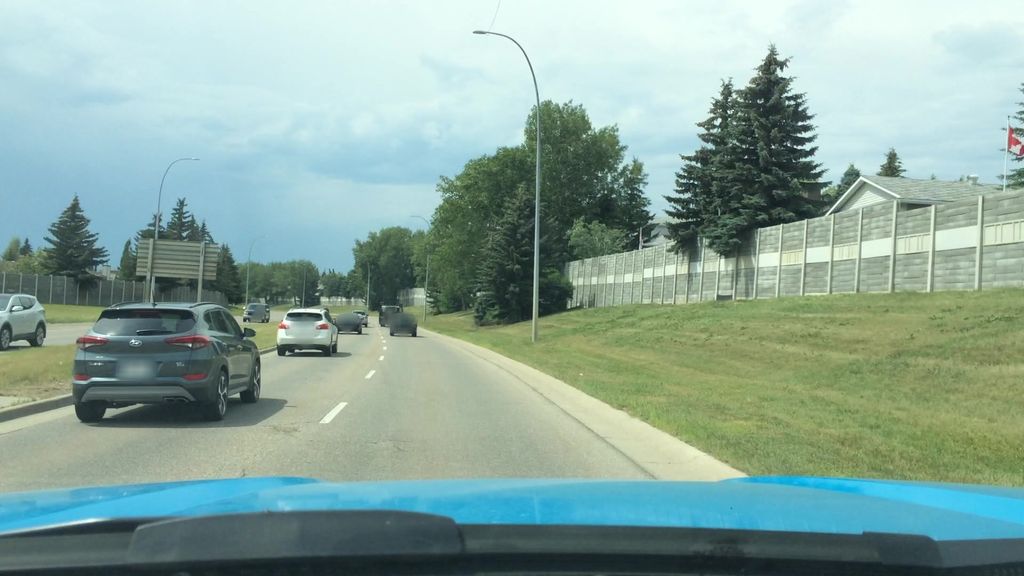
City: calgary